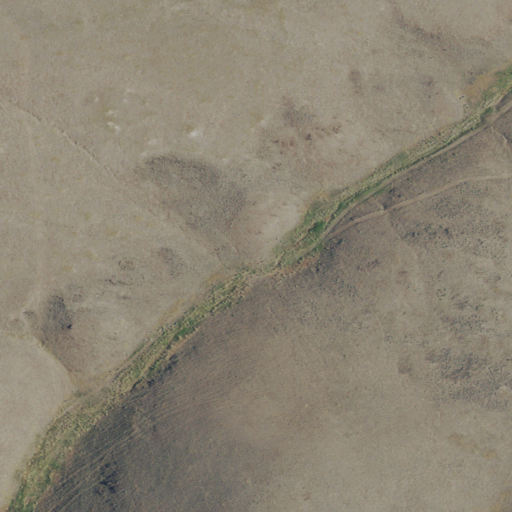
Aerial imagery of valley in Oregon named Isaac Canyon containing grassland and shrub